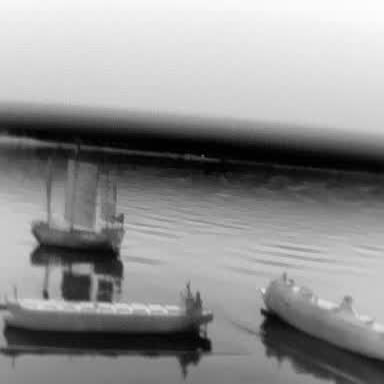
There is a sailboat in the infrared image.